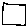
Label: square